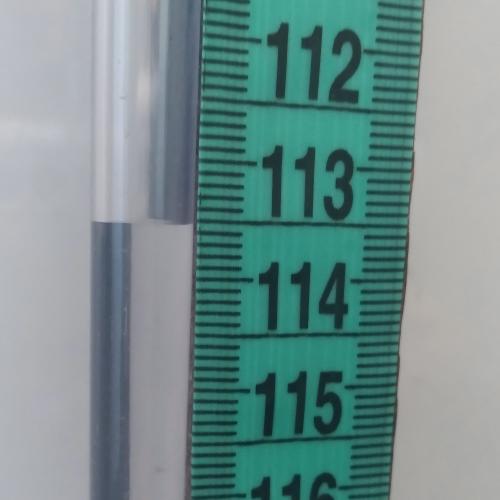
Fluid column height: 113.5 cm